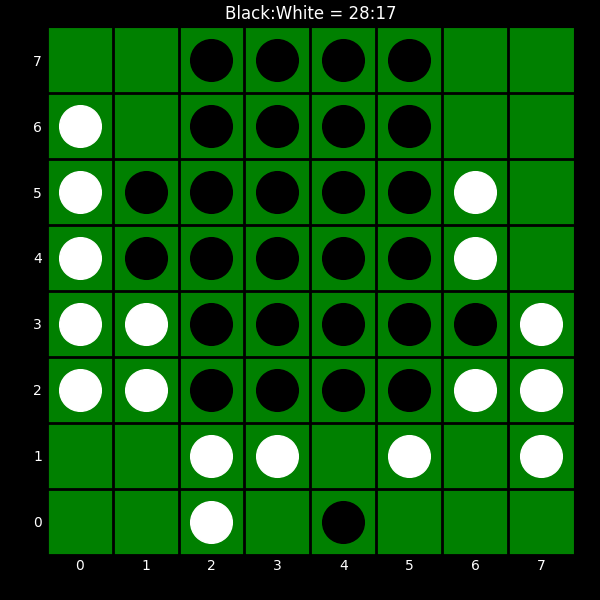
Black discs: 28
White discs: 17